Field crop: maize
Growth stage: 2
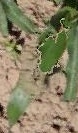
Species: maize